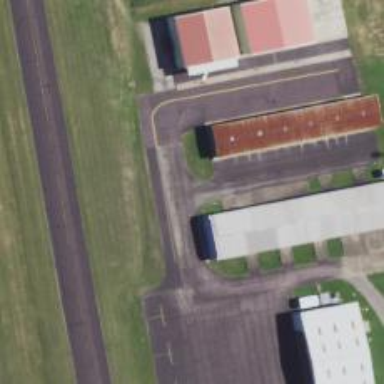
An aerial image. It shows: Image of taxiway at airport.